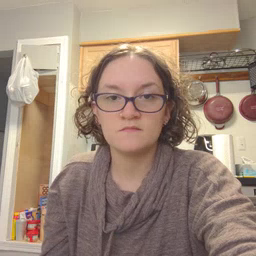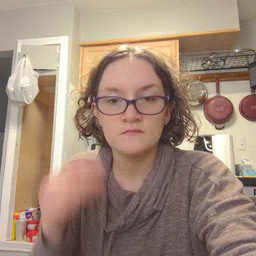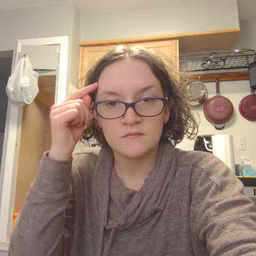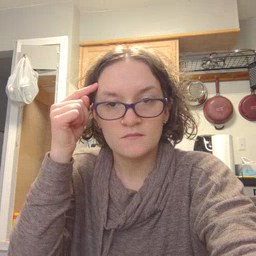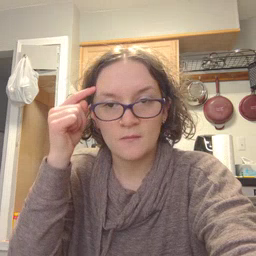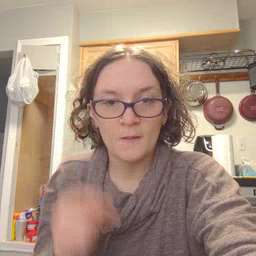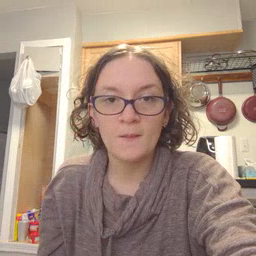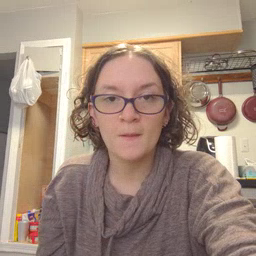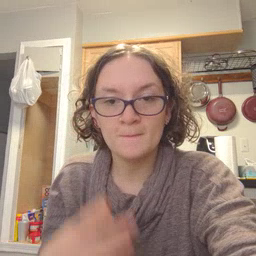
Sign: think